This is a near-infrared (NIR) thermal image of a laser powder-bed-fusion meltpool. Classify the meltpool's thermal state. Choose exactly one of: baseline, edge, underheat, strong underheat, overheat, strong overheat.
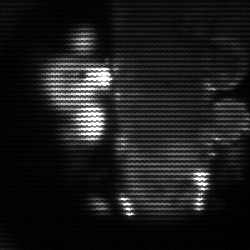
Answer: strong underheat